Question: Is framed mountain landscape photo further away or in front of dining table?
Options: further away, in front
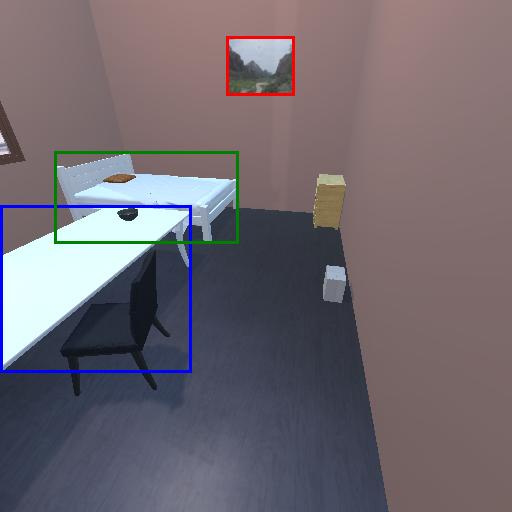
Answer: further away